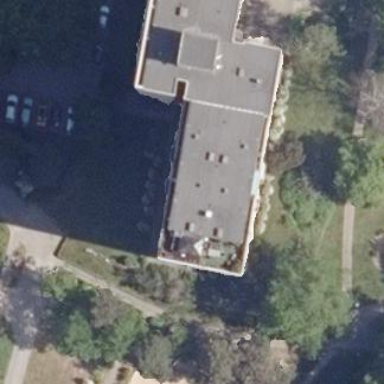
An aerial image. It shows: Building with apartments and flat roof.